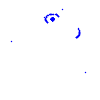
Particle: proton